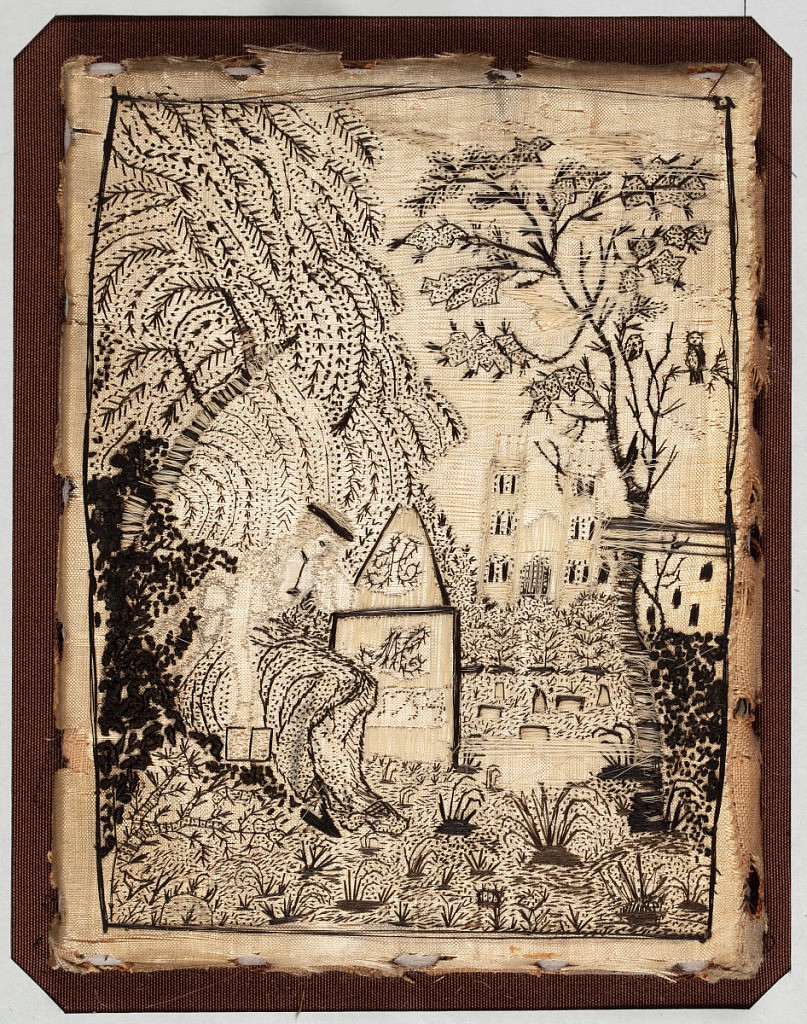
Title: Mourning picture
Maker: Unknown
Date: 1794
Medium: silk, linen, hair Technique: embroidered
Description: Black and white 'etching style" mourning picture has a woman near a tomb with the initials JC MC and the year 1794. Weeping willow to the left, and a graveyard with a tree and small owl on the right. Building in the background.